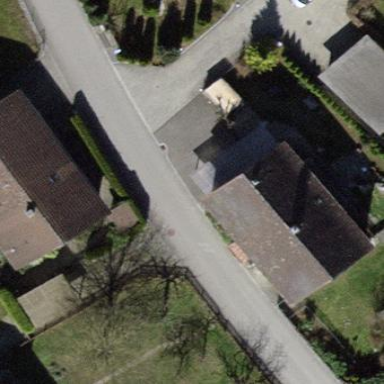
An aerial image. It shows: Gabled roofed house.